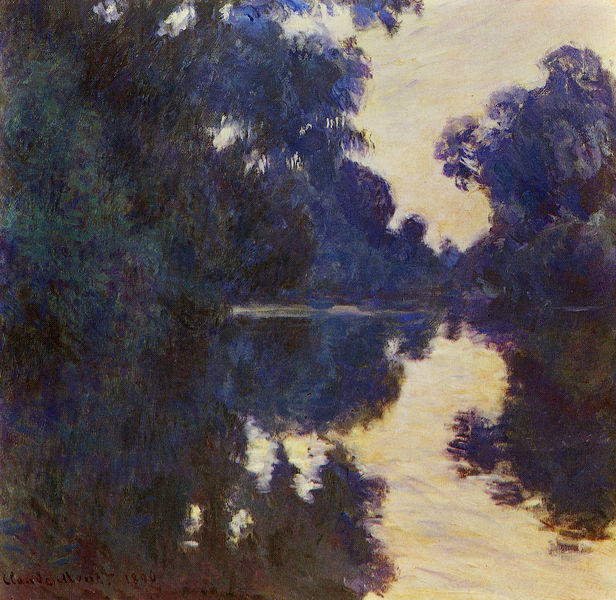
Titel: Matinée sur la Seine, Morgen an der Seine
Künstler: Claude Monet
Institution: Privatbesitz
Schlagwörter: baum, blau, blätter, dunkel, gemälde, himmel, laub, schatten, wasser, weiß, wolken, bäume, fluss, gelb, grün, impressionismus, landschaft, see, teich, ufer, äste, abend, ausschnitt, braun, bunt, frankreich, grau, hell, licht, nacht, orange, schwarz, park, wolke, malerei, bild, signatur, spiegel, öl, bach, dämmerung, morgen, natur, spiegelung, weide, büsche, gewässer, pastos, sonne, sträucher, realismus, kontrast, wald, weiher, garten, farbig, ruhig, schrift, strand, wellen, bilder, düster, naturalismus, aue, farbe, lila, sonnenuntergang, violett, stille, böschung, strom, ölgemälde, seestück, dick, detail, monet, reflexe, widerschein, manet, lciht, fein, baumkrone, baumkronen, striche, reflexion, unterschrift, weiden, blautöne, wasseroberfläche, flusslandschaft, schraffur, pinsel, verschwommen, romantisch, laubbäume, reflektion, claude, claude monet, spiegelungen, leuchtend, quadratisch, pinselspuren, spigelung, kobalt, kobaltblau, umkehrung, waldsaum, trist, spiegeling, 1890, adandrot, sträcuerh, himmel#hell, wasserfahr, park landschaft